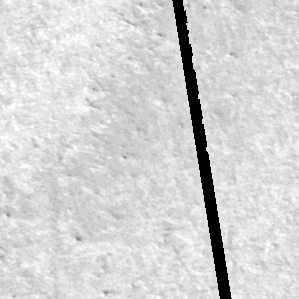
Label: frost